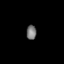
Tissue: lung
Cell type: Epithelial cells
Senescence score: 0.233
Nuclear area (px): 143
Mean DAPI intensity: 116.832